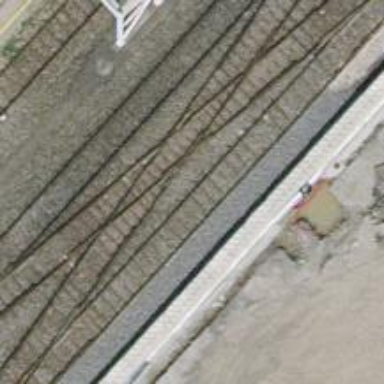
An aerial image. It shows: Railway crossing.